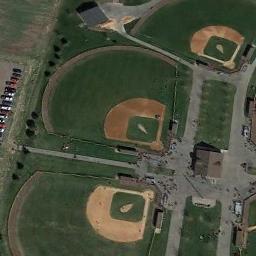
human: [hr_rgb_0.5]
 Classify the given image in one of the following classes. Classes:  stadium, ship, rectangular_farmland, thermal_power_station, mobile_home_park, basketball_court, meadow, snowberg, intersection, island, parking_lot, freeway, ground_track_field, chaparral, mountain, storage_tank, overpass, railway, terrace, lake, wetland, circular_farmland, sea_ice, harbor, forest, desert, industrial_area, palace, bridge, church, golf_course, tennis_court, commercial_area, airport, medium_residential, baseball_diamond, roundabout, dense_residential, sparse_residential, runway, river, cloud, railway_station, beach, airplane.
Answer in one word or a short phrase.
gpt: baseball_diamond